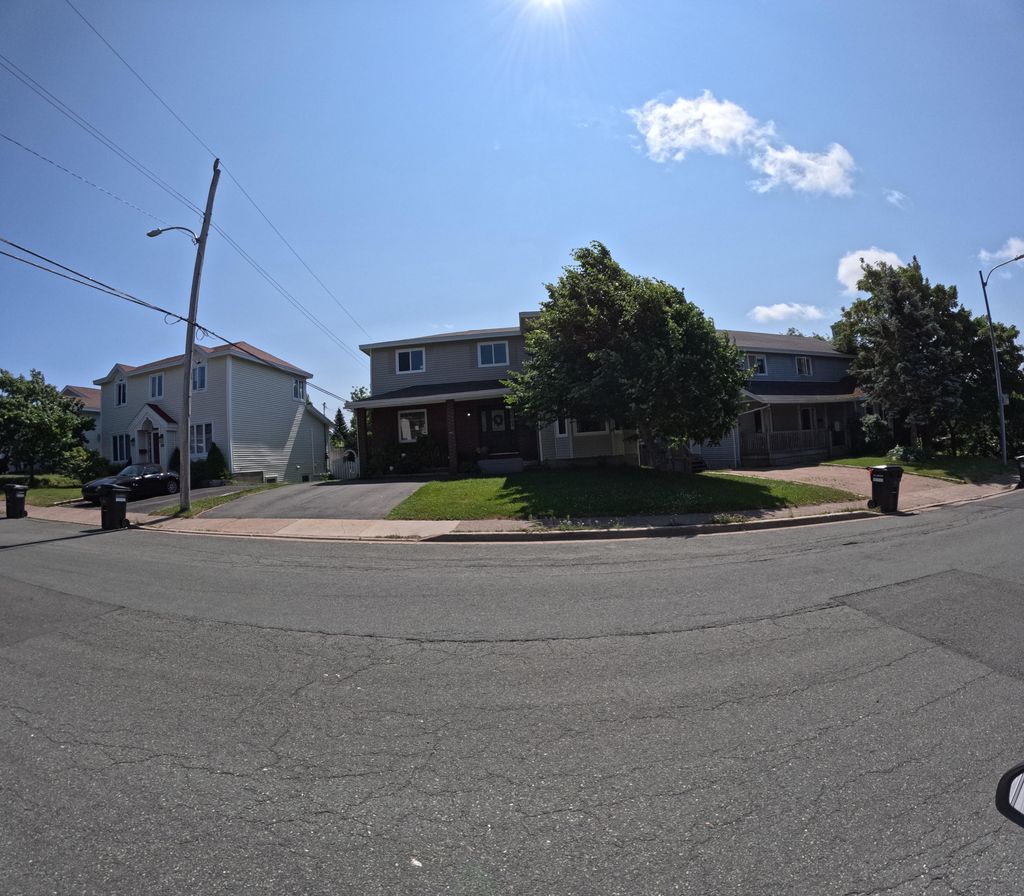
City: st_johns